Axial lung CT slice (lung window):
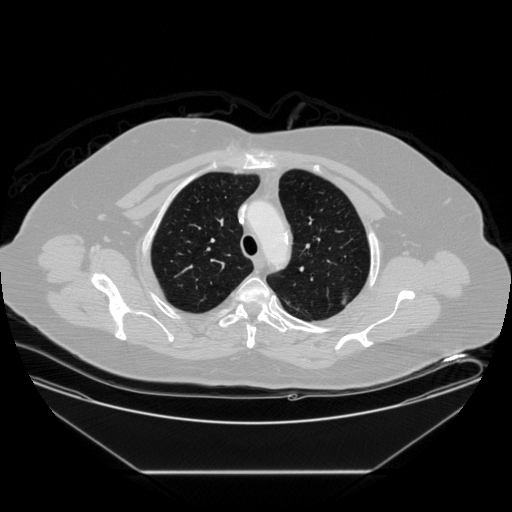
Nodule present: no